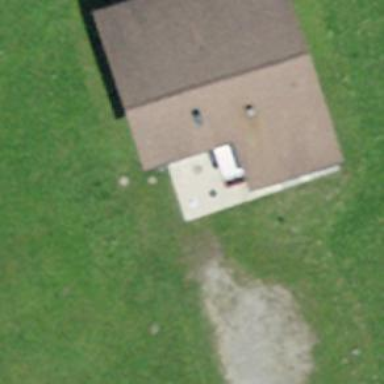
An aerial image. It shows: Detached building.